Interaction volume radius: 10 \u00c5
Interaction volume height: 30 \u00c5
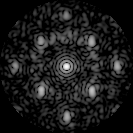
Disorder parameter: 0.3987